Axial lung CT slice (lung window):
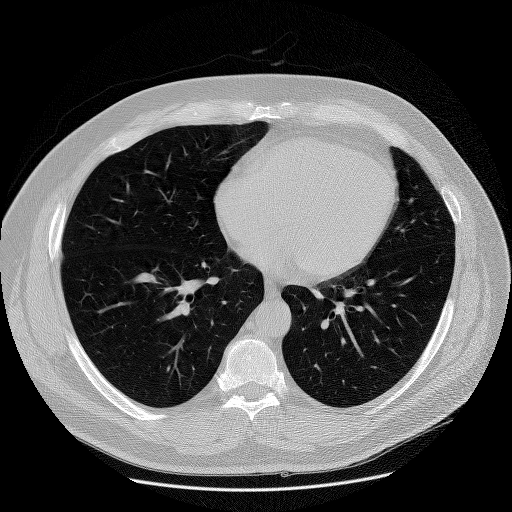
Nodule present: no